Question: Suppose we have:
1. A curve described by a two-dimensional dataset that describes approximately a high order polynomial curve.
2. A line defined by two points.
This is a sample image:

Supposing the line and the curve intercept each other, how could I find the intersection point between the line and the dataset?
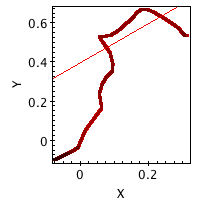
Answer: As per my comment above
'''
import numpy as np
A = np.random.random((20, 2))
A[:,0] = np.arange(20)
A[:,1] = A[:,1] * (7.5 + A[:,0]) # some kind of wiggly line
p0 = [-1.0,-6.5] # point 0
p1 = [22.0, 20.0] # point 1
b = (p1[1] - p0[1]) / (p1[0] - p0[0]) # gradient
a = p0[1] - b * p0[0] # intercept
B = (a + A[:,0] * b) - A[:,1] # distance of y value from line
ix = np.where(B[1:] * B[:-1] < 0)[0] # index of points where the next point is on the other side of the line
d_ratio = B[ix] / (B[ix] - B[ix + 1]) # similar triangles work out crossing points
cross_points = np.zeros((len(ix), 2)) # empty array for crossing points
cross_points[:,0] = A[ix,0] + d_ratio * (A[ix+1,0] - A[ix,0]) # x crossings
cross_points[:,1] = A[ix,1] + d_ratio * (A[ix+1,1] - A[ix,1]) # y crossings
print(ix, B, A, cross_points)
'''